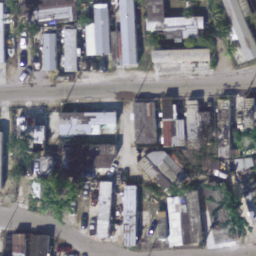
Label: residential